Question: I want to set an element (red), which is placed in a container with a centered max-width (gray) on 50% of the viewport-width.
Code is like:
'''
<div class="container" style="max-width:700px;margin:0 auto;">
<div class="inner-element">Should be 50% of viewport-width</div>
</div>
'''

I tried with position:absolute but maybe there is a better solution.
Thanks in advance.
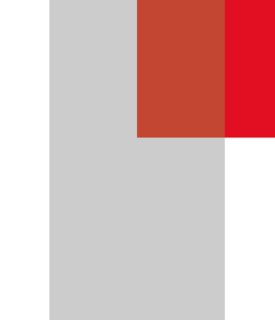
Answer: You can try with 'vw' like below
'''
.container {
max-width: 400px;
margin: 0 auto;
background:grey;
padding:20px 0;
}
.inner-element {
position:relative;
left:50%;
width:50vw;
background:red;
height:50px;
opacity:0.5;
}
'''
'''
<div class="container" style="">
<div class="inner-element">Should be 50% of viewport-width</div>
</div>
'''